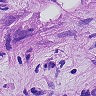
Metastatic tissue present: yes